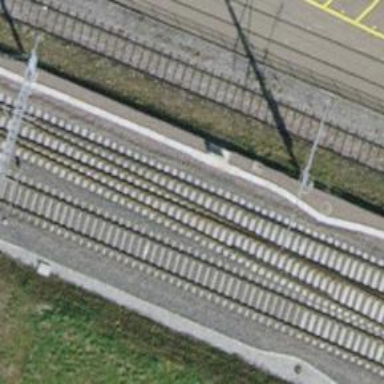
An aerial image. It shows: Railway siding with one electrified track and contact line.